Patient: sex M, age 60
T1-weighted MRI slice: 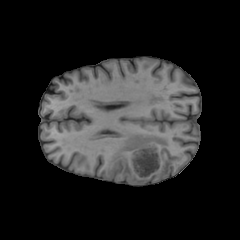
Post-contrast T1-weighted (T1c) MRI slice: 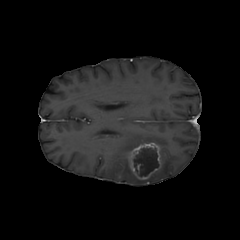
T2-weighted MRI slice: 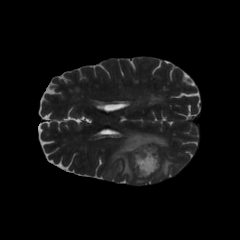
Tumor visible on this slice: yes
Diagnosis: Glioblastoma, IDH-wildtype
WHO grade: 4